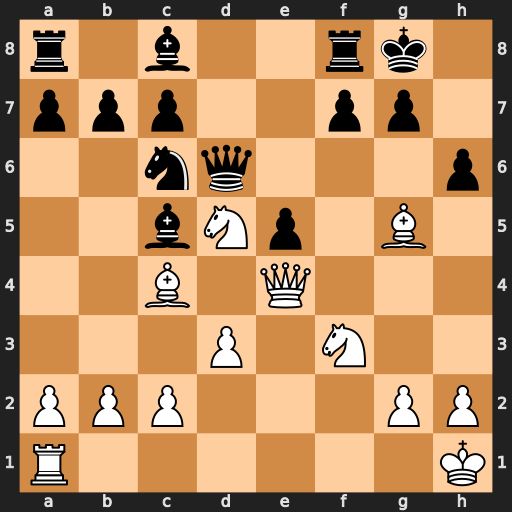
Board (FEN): r1b2rk1/ppp2pp1/2nq3p/2bNp1B1/2B1Q3/3P1N2/PPP3PP/R6K
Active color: w
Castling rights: -
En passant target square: -
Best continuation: Nf6+ Qxf6 Bxf6